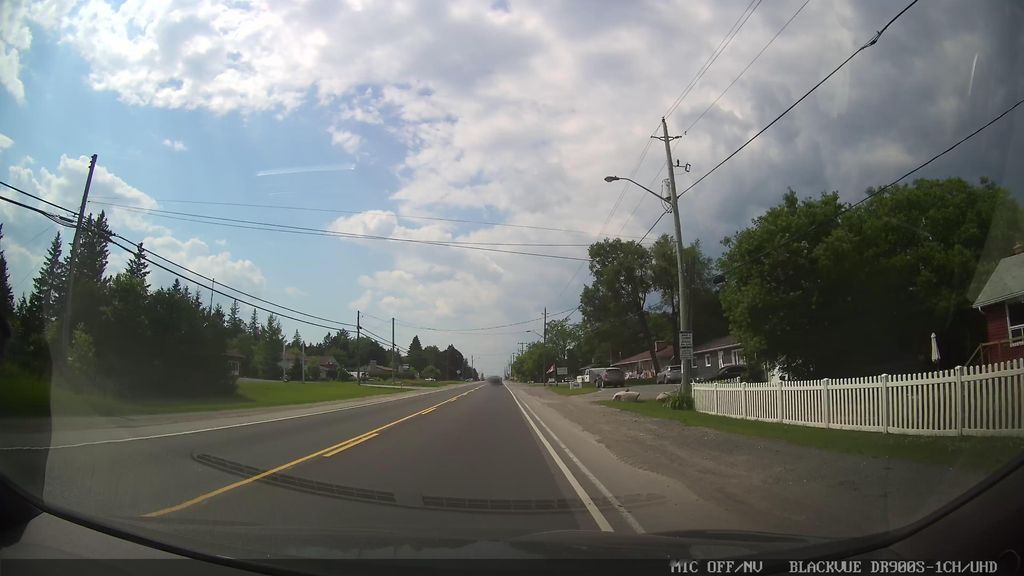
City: ottawa-gatineau